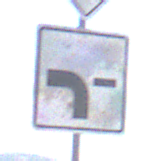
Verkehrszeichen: VerlaufVorfahrtsstrasse6
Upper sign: Vorfahrtsstrasse
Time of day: Midday
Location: Outdoor (Nature)
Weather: PartlyCloudy
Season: NotSpecified
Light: Natural